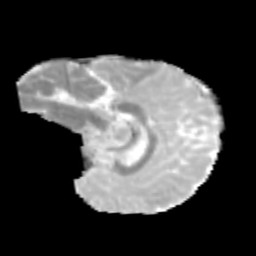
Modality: MD
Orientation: sagittal
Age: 12
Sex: male
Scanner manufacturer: siemens
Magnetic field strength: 3 T
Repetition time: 3.8 s
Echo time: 0.07 s